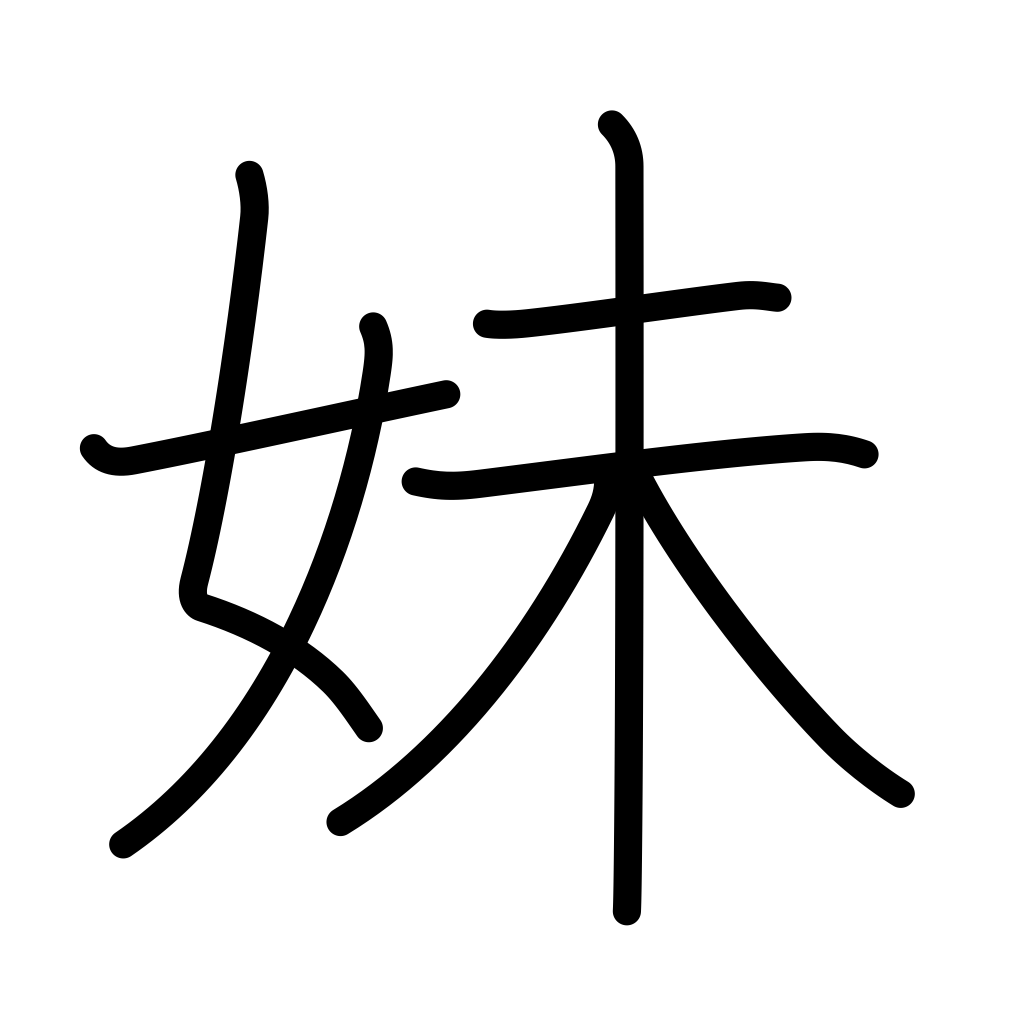
Meaning: younger sister